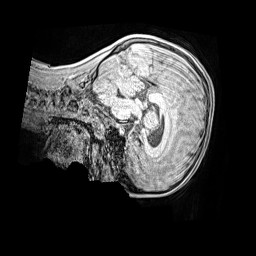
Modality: MP2RAGE
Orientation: sagittal
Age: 9
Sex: male
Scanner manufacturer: siemens
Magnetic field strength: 3 T
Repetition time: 4 s
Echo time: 0.00299 s